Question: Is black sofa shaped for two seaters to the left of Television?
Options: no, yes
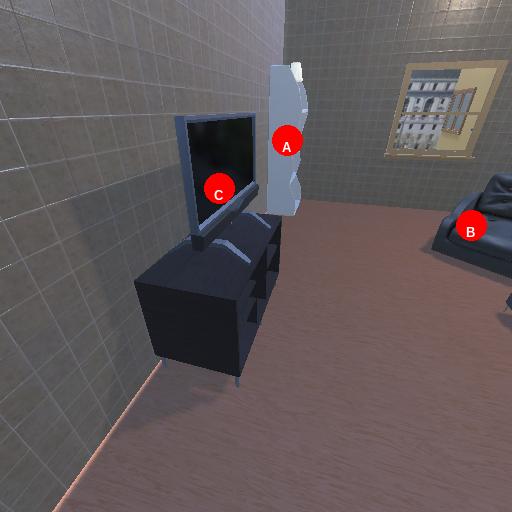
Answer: no